A spectrogram of one vibration snapshot from a rotating bearing is shown (time on one axis, frequency on the other). Classify the bearing condition as one of: normal, inner_race, outer_race, ball.
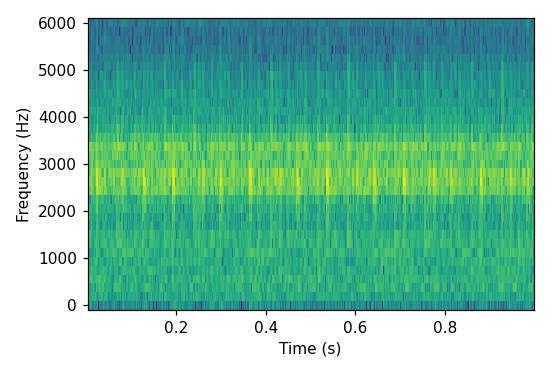
Answer: outer_race